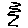
Label: zigzag